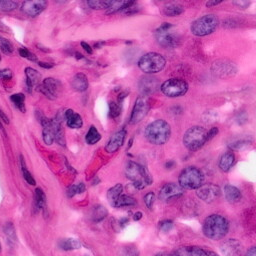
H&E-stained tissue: Pancreatic